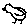
Label: bird